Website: bh-photo
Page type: cart
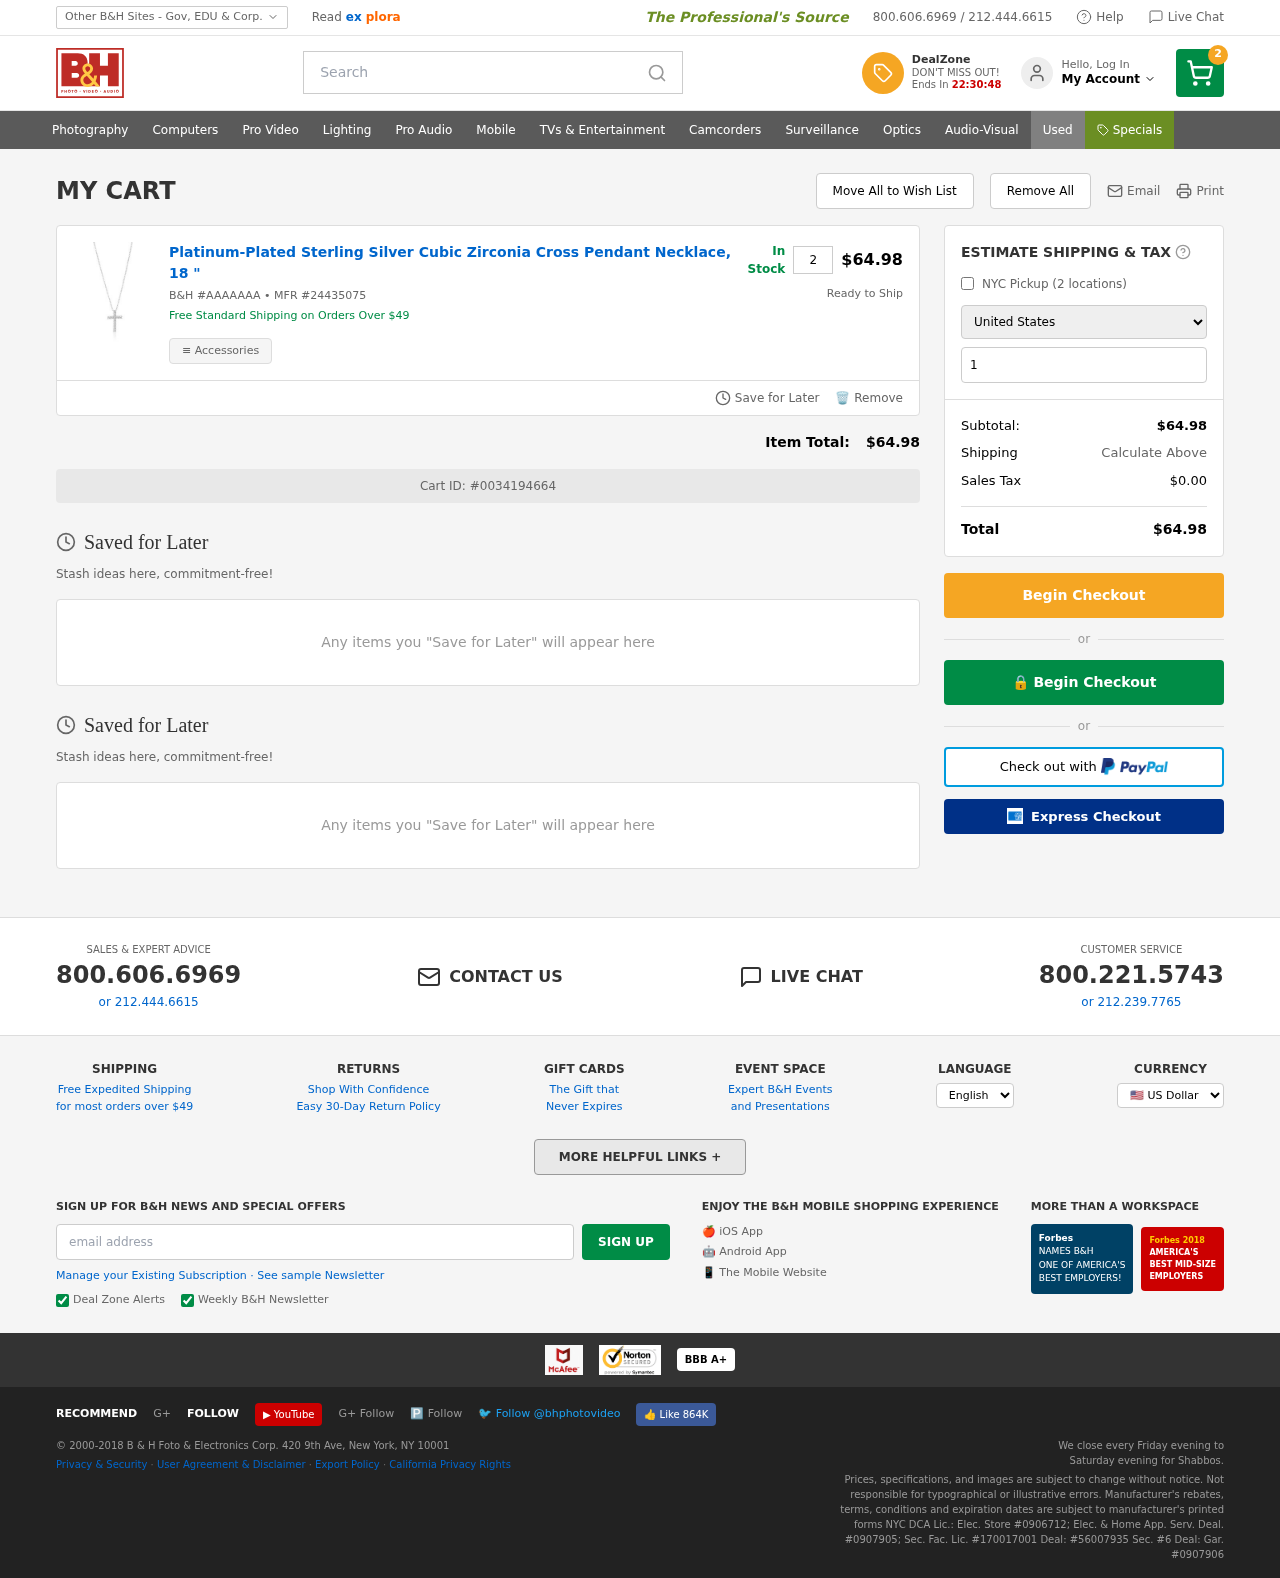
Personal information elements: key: PII_COUNTRY
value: United States
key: PII_EMAIL
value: katherinealvarez@yahoo.com
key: PII_POSTCODE
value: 12802
Product elements: key: PRODUCT1_NAME
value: Platinum-Plated Sterling Silver Cubic Zirconia Cross Pendant Necklace, 18 "
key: PRODUCT1_QUANTITY
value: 2
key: PRODUCT1_SKU
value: AAAAAAA
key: PRODUCT1_MFR
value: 24435075
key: PRODUCT1_SUBTOTAL
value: $64.98
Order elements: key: ORDER_NUM_ITEMS
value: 2
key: ORDER_SUBTOTAL
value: $64.98
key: ORDER_ID
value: #0034194664
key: ORDER_TAX
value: $0.00
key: ORDER_TOTAL
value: $64.98
Search elements: key: HEADER_SEARCH
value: Search